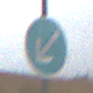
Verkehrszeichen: VorgeschriebeneVorbeifahrtLinks
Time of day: MorningAfternoon
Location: Outdoor (Nature)
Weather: Overcast
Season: NotSpecified
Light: Natural